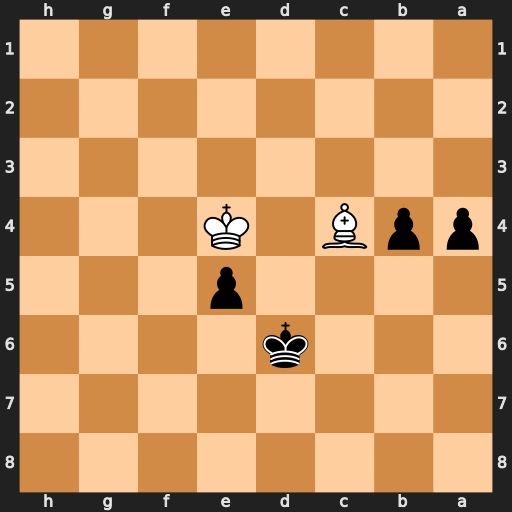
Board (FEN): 8/8/3k4/4p3/ppB1K3/8/8/8
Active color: b
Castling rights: -
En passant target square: -
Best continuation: Kc5 Be6 b3